Question: I would like to add a caption that can be really small (footnotesize) and be aligned with the image. I used these packages:
'''
\usepackage{caption}
\usepackage[font=footnotesize]{caption}
\captionsetup{font=footnotesize}
'''
but the font size does not change.
The part of LaTeX code for the both image and caption is the following:
'''
\begin{frame}
\frametitle{Model}
\begin{figure}[l]
\centering
\includegraphics[width=0.7\textwidth]{dynamics}
\caption{Bla Bla Bla...Bla Bla Bla Bla}
\label{fig:dynamics}
\end{figure}
\end{frame}
'''
and the image has the following size:

I can change the font size?
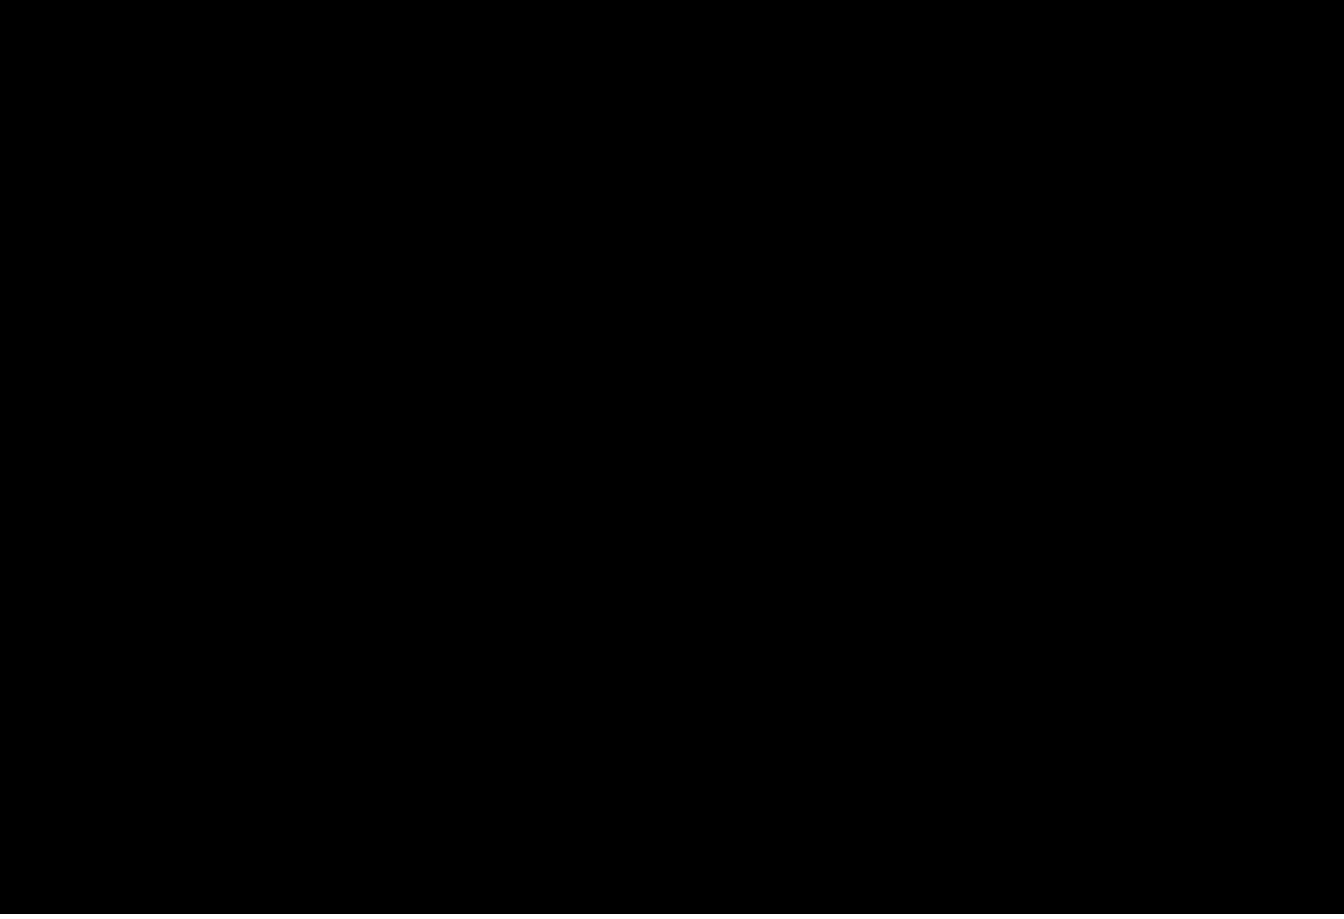
Answer: You don't need the 'caption' package to adjust the caption font size in beamer -- beamer has its own mechanism:
'''
\documentclass{beamer}
\setbeamerfont{caption}{size=\Tiny}
egin{document}
egin{frame}
rametitle{Model}
egin{figure}
% \centering
\includegraphics[width=0.7 extwidth]{example-image-duck}
\caption{Bla Bla Bla...Bla Bla Bla Bla}
\label{fig:dynamics}
\end{figure}
\end{frame}
\end{document}
'''
unrelated to the problem, but
- in a documentclass without floating mechanism it does not make sense to add floating specifier to your figure and '[l]' is anyway no valid specifier- you don't need '\centering', figures are centred by default with beamer
<URL>